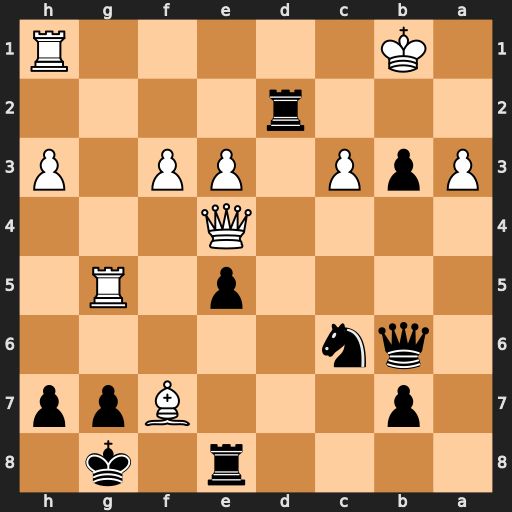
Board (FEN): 4r1k1/1p3Bpp/1qn5/4p1R1/4Q3/PpP1PP1P/3r4/1K5R
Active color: b
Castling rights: -
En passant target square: -
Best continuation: Kxf7 Qxh7 Re7 Rxg7+ Ke8